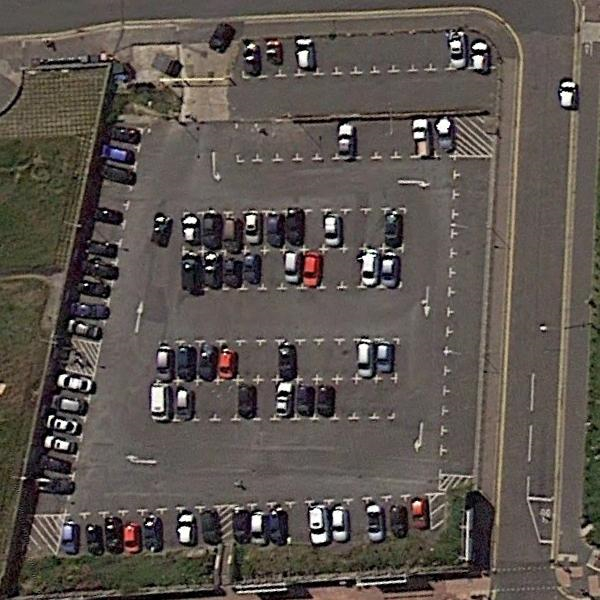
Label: Parking